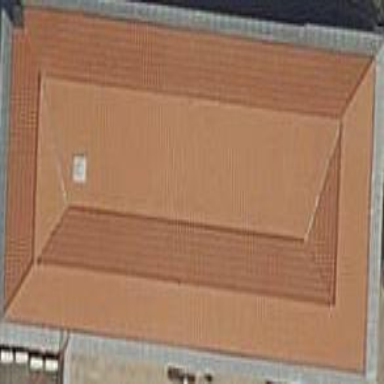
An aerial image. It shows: Part of building.